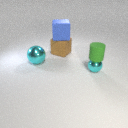
small cyan metal sphere to the right of large cyan metal sphere